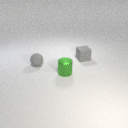
small green metal cylinder in front of small gray rubber sphere